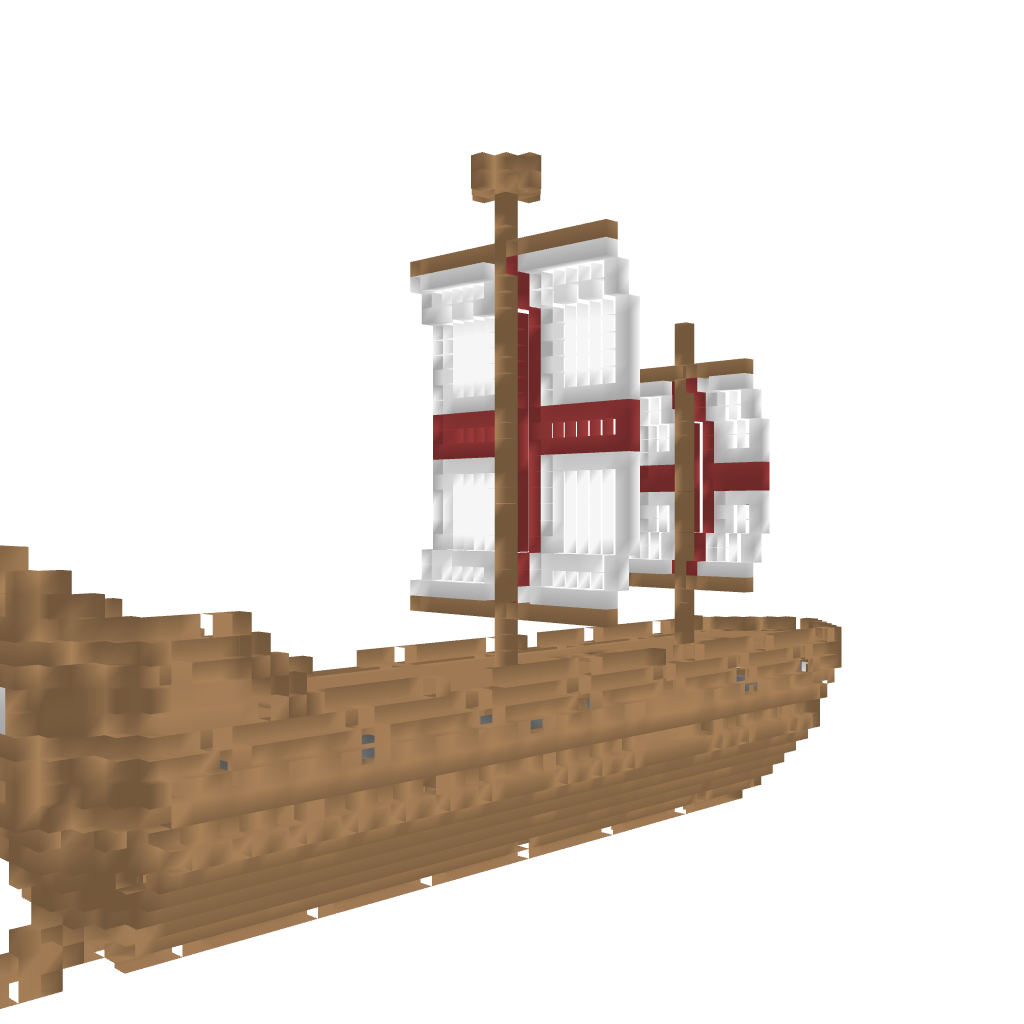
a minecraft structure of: HMS Spirit of Fire bad low quality